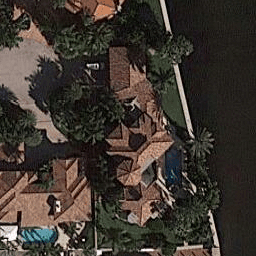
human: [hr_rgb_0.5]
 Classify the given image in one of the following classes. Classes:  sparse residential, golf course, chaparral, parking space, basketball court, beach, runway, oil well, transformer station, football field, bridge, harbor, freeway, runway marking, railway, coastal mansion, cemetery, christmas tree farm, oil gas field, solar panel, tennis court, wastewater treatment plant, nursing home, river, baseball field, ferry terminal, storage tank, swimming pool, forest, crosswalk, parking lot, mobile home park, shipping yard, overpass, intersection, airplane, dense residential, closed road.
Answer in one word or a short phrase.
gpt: coastal mansion